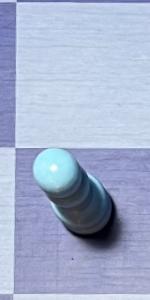
Label: Pawn_White